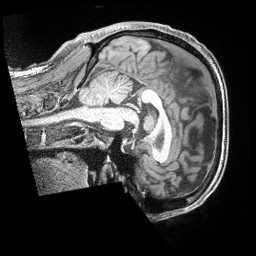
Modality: T1w
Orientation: sagittal
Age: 39
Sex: male
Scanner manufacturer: siemens
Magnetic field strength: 3 T
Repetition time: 2 s
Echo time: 0.00211 s